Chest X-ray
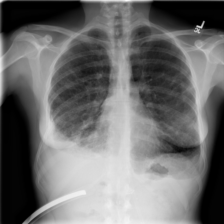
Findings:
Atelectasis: negative
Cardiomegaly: negative
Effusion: negative
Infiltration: negative
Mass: negative
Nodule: negative
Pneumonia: negative
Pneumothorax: negative
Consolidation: negative
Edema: negative
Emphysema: negative
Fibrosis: negative
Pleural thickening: negative
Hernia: negative